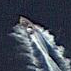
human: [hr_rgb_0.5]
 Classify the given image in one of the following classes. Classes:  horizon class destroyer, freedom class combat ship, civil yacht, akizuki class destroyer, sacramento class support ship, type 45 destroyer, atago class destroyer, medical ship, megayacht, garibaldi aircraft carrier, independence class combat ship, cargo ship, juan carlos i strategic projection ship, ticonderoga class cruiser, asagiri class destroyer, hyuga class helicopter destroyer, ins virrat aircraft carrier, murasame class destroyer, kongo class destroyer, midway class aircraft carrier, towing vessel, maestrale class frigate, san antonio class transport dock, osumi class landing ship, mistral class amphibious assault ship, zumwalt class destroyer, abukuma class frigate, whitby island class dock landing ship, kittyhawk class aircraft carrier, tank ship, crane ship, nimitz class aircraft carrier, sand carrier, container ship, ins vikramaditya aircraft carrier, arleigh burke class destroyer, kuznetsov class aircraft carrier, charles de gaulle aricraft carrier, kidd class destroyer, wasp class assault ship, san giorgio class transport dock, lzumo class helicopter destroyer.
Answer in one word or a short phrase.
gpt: Civil yacht